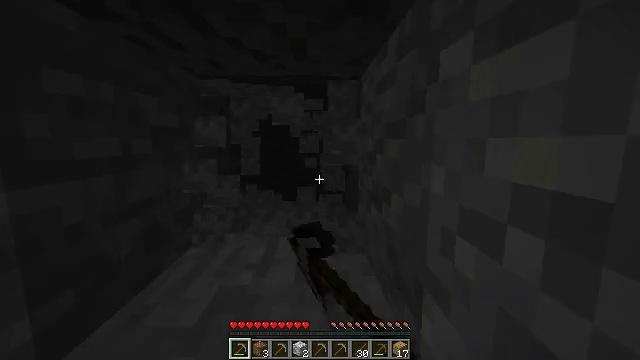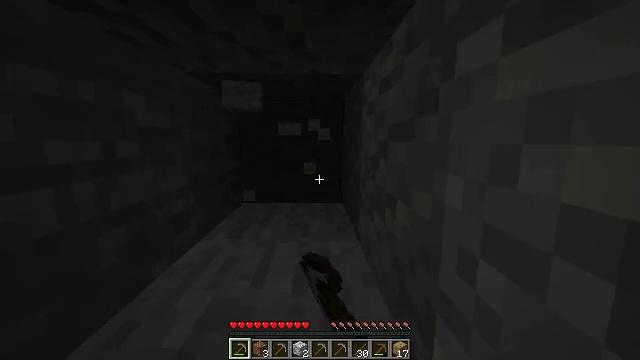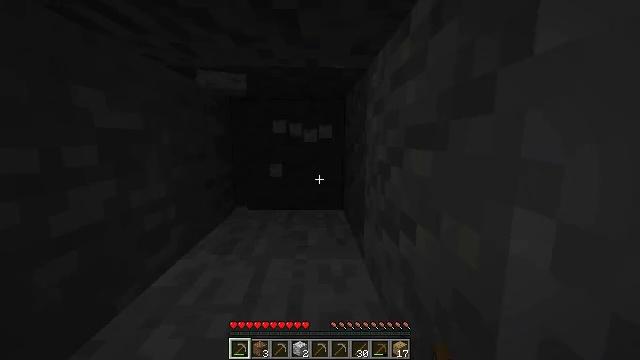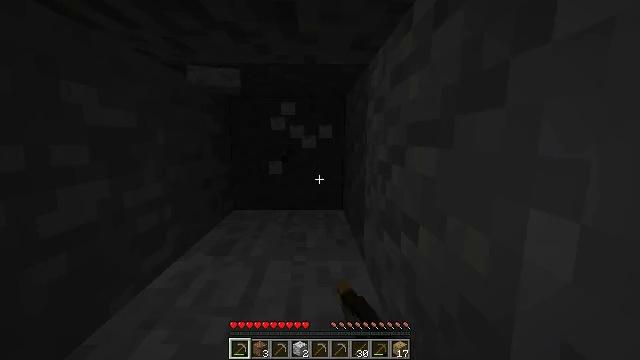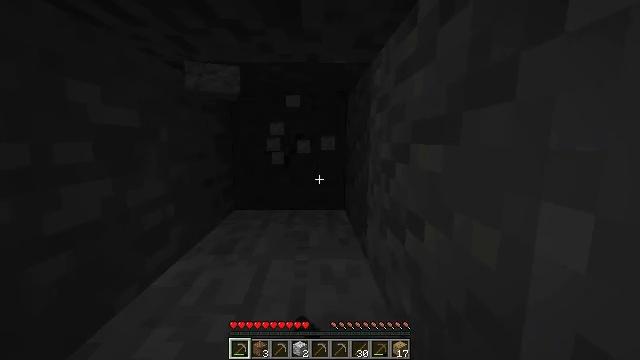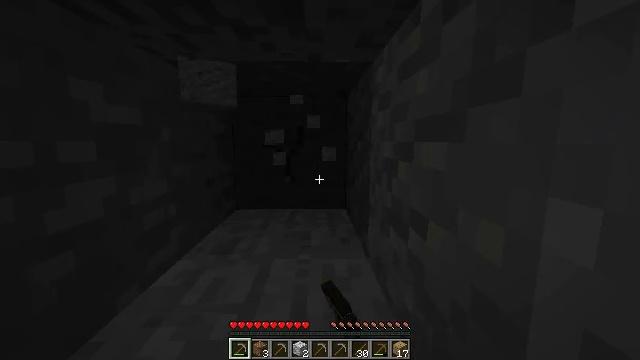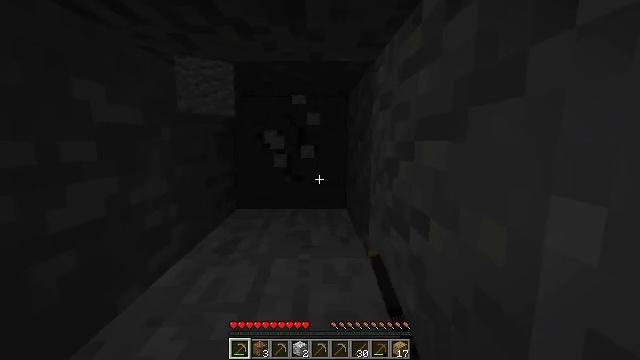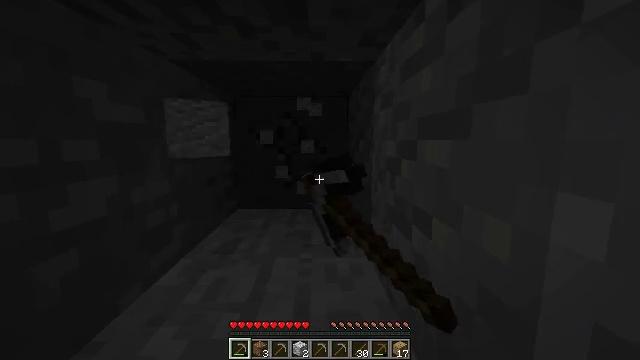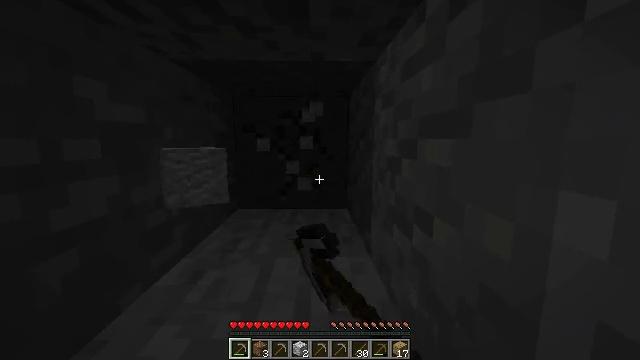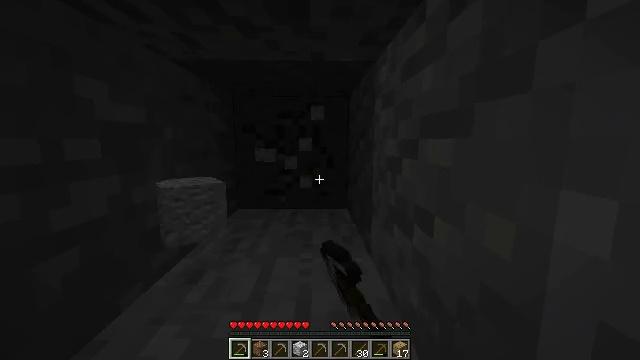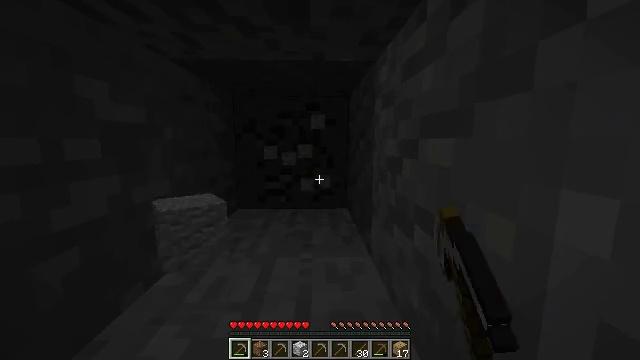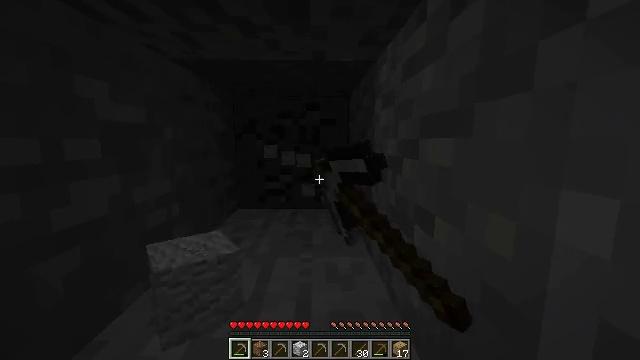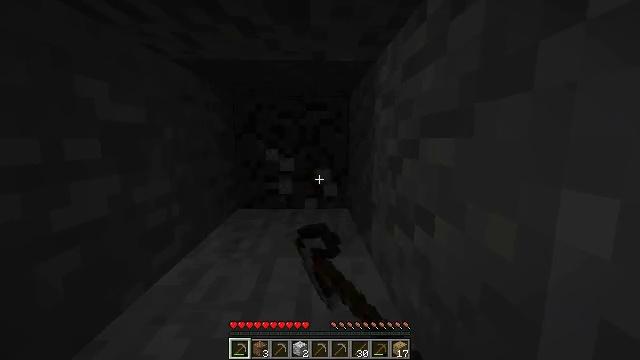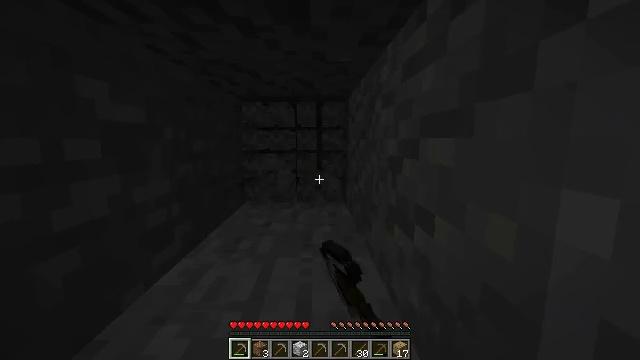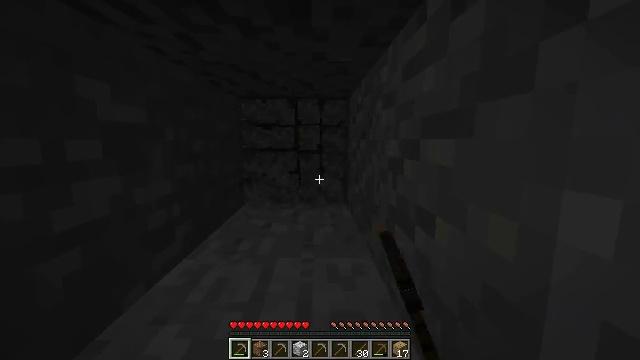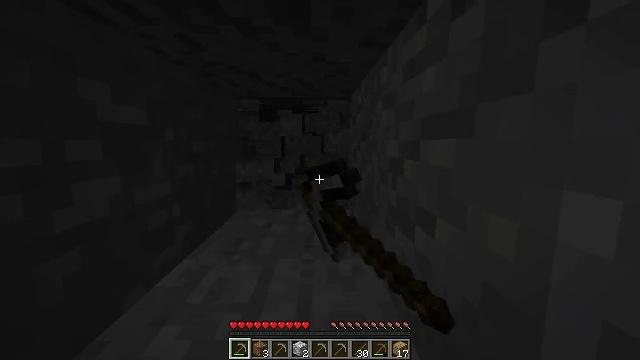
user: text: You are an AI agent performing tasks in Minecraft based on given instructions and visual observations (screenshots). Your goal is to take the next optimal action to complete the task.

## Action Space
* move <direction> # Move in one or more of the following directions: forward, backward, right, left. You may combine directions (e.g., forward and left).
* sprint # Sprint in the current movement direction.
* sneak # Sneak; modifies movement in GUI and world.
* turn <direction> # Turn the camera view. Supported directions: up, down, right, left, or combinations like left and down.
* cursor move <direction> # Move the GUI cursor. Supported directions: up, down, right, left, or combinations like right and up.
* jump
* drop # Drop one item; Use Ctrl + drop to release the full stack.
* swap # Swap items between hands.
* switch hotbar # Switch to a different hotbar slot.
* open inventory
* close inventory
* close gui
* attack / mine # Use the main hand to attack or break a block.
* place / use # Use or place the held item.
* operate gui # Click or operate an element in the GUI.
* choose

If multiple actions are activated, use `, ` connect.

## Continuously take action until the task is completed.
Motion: motion action
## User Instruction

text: Collect andesite by mining it.
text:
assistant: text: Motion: move forward, attack / mine
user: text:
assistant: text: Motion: move forward, attack / mine
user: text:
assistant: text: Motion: move forward, attack / mine
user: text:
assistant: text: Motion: attack / mine
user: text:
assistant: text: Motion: attack / mine
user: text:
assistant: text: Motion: attack / mine
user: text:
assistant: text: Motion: attack / mine
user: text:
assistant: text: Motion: attack / mine
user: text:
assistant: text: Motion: attack / mine
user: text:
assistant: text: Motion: attack / mine
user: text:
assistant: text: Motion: attack / mine
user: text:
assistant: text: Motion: attack / mine
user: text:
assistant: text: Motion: attack / mine
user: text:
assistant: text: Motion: attack / mine
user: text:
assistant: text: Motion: attack / mine
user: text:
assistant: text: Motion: attack / mine
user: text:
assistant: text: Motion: attack / mine
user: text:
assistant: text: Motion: attack / mine